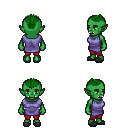
a pixel art fantasy rpg character, female body template, orc, green skin, chain tabard jacket, red pants, green short mohawk hairstyle, gray slippers, four views (front, back, left, right), 2x2 character sprite sheet, small pixel art, hard edges, no anti-aliasing